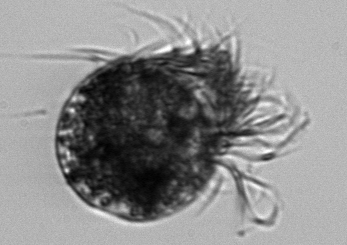
Label: Pelagostrobilidium